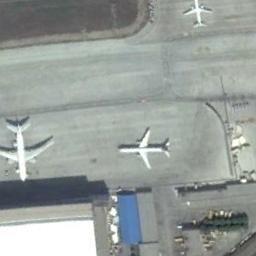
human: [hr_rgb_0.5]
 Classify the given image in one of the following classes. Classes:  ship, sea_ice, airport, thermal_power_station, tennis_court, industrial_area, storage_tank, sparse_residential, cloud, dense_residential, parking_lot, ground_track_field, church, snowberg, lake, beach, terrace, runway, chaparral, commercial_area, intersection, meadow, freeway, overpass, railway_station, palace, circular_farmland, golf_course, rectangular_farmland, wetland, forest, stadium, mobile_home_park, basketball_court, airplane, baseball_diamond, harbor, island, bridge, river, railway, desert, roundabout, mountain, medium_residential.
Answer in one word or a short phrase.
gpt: airplane